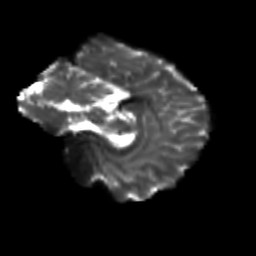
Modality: T2w
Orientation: sagittal
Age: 20
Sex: female
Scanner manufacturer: siemens
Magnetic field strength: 3 T
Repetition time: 3.5 s
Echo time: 0.125 s